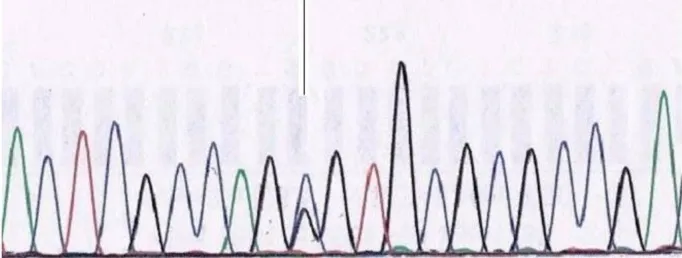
Electropherogram of the alpha gene showing hemoglobin Fontainebleau [Alpha 21(B2) alpha2Ala>Pro].
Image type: chart (chart)